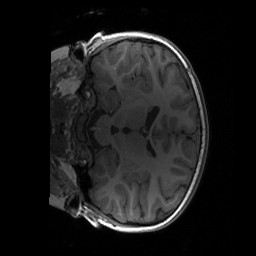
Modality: T1w
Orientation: coronal
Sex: female
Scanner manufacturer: siemens
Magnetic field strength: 3 T
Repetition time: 1.9 s
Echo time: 0.00243 s